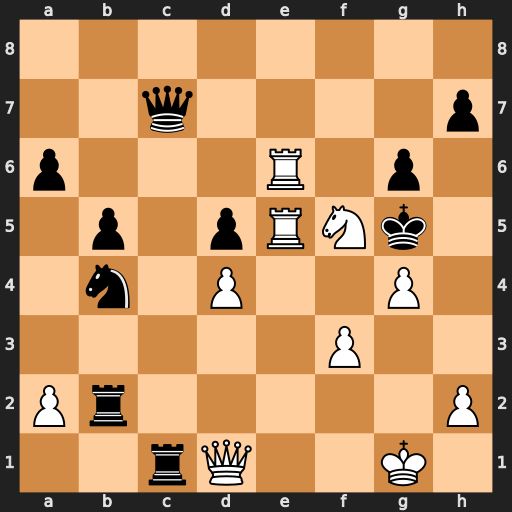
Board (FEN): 8/2q4p/p3R1p1/1p1pRNk1/1n1P2P1/5P2/Pr5P/2rQ2K1
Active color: w
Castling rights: -
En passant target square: -
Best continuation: h4+ Kf4 Re4+ dxe4 Rxe4#